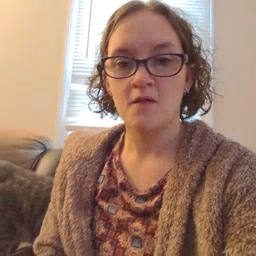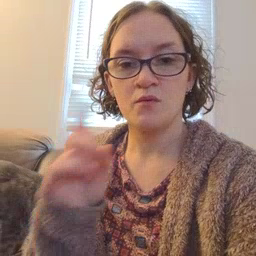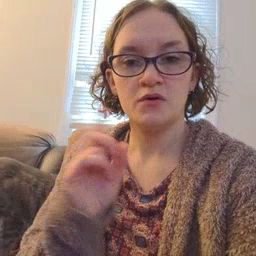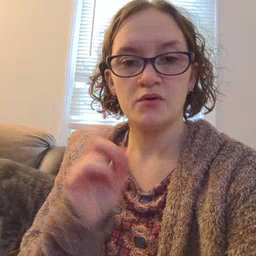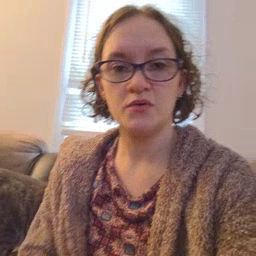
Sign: where